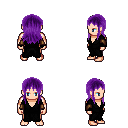
a pixel art fantasy rpg character, male body template, human, light skin, gray robe, red pants, purple unkempt hairstyle, cloth bracers, four views (front, back, left, right), 2x2 character sprite sheet, small pixel art, hard edges, no anti-aliasing